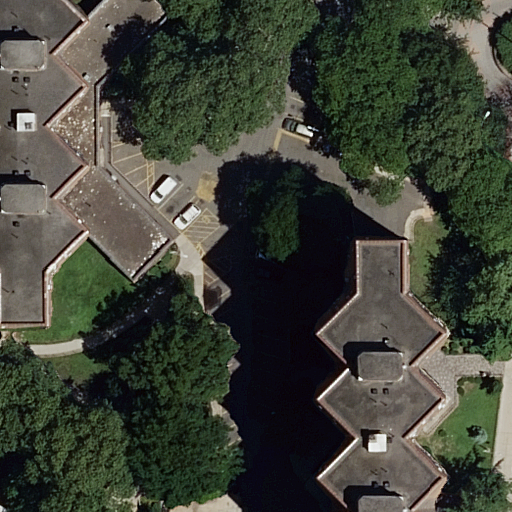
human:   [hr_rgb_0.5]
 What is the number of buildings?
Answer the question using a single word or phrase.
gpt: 4

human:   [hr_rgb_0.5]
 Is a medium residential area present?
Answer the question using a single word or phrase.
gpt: no

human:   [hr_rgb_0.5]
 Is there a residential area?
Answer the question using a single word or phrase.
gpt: yes

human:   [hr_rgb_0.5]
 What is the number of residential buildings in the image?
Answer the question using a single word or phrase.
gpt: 4

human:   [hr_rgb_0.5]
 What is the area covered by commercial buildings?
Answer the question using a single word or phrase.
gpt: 0m2

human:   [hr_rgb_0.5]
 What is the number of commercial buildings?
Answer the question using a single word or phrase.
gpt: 0

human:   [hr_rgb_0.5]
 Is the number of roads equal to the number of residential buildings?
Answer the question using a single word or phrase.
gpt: no

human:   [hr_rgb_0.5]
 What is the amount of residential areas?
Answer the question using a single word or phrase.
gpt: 1

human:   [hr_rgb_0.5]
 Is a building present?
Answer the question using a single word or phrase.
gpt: yes

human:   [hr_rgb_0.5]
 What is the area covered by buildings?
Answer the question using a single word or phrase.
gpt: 542m2

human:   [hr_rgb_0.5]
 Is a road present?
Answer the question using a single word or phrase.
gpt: yes

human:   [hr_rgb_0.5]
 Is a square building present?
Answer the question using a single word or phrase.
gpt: no

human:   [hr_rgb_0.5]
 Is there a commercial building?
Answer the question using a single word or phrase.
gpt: no

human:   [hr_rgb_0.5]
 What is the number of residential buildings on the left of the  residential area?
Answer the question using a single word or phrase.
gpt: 4

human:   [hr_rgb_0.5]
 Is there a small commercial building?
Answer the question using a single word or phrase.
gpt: no

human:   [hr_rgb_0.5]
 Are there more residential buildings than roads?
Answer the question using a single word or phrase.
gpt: yes

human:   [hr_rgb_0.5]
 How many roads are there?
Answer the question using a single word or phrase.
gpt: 3

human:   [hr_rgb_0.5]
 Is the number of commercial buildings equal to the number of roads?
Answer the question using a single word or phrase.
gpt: no

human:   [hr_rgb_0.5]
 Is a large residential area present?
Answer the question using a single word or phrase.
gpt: yes

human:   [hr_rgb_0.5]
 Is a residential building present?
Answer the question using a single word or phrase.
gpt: yes

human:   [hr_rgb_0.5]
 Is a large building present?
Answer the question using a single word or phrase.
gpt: no

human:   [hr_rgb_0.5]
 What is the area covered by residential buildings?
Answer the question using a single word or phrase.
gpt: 542m2

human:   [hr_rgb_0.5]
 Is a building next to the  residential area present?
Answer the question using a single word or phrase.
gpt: yes

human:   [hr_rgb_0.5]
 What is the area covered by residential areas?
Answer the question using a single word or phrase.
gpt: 9802m2

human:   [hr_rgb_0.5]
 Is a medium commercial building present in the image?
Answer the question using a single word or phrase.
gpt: no

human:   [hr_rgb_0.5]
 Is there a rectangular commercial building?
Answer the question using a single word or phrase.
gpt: no

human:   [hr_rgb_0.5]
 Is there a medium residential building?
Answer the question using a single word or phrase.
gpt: yes

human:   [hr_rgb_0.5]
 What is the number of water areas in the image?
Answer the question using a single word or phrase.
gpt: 0

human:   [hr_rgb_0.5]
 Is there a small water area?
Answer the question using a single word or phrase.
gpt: no

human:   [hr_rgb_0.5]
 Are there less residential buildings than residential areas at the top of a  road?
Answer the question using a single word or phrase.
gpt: no

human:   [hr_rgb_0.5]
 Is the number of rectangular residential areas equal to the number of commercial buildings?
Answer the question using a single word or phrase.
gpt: no

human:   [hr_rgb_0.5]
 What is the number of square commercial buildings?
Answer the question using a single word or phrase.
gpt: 0

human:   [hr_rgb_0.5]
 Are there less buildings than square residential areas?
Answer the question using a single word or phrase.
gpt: no

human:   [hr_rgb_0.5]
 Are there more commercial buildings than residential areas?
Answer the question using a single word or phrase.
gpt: no

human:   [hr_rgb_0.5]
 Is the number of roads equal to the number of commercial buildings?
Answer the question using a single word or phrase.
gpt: no

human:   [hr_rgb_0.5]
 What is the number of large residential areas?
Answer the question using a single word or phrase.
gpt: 1

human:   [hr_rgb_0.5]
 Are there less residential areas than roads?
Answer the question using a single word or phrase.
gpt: yes

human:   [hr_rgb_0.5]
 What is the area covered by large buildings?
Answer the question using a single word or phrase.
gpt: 0m2

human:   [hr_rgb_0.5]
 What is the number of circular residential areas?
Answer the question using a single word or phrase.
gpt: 0

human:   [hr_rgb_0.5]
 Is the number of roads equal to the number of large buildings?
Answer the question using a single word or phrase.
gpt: no

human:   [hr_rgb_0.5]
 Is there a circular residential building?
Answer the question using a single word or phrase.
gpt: no

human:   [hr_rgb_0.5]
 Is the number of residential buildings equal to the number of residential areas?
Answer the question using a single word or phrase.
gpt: no

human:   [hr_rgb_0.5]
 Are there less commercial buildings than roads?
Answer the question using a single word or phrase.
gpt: yes

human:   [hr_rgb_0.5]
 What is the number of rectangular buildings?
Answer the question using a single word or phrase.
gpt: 3

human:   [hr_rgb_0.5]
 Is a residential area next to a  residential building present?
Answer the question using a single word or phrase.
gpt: yes

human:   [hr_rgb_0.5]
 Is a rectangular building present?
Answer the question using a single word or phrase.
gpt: yes

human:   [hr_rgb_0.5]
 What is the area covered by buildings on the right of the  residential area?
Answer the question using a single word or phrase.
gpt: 0m2

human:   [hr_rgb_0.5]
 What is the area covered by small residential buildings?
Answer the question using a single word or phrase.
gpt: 40m2

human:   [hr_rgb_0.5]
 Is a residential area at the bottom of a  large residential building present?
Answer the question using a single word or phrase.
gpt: no

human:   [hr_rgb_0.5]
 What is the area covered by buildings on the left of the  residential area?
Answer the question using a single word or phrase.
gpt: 542m2

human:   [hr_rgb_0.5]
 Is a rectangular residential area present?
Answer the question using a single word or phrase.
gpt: yes

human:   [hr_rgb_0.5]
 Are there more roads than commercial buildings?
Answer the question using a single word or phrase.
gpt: yes

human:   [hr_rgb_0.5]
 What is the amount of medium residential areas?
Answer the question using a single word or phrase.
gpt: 0

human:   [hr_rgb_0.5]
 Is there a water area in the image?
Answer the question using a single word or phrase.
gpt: no

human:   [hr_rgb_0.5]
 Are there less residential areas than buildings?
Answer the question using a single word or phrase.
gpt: yes

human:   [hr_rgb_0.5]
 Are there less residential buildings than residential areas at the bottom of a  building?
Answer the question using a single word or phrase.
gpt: no

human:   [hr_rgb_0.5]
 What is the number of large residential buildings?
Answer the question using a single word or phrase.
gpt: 0

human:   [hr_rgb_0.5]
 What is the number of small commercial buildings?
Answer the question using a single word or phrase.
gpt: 0

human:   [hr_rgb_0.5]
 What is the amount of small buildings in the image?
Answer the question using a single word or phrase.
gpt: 2

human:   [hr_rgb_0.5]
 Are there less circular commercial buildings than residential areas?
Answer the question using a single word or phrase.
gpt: yes

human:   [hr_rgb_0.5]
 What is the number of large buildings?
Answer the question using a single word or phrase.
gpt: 0

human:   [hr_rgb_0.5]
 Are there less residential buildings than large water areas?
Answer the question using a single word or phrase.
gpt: no

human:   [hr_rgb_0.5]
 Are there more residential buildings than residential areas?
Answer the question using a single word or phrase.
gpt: yes

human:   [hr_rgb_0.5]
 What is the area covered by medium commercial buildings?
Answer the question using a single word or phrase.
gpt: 0m2